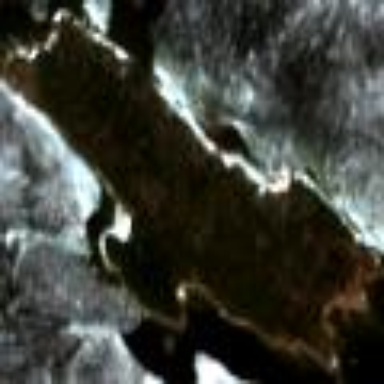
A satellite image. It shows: Islet.